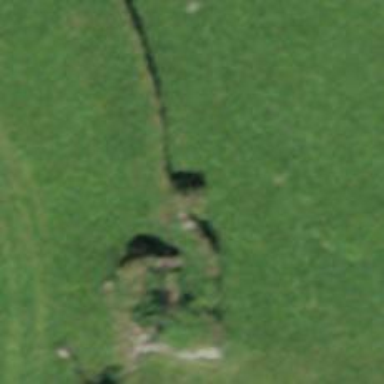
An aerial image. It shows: Dry stone wall barrier.